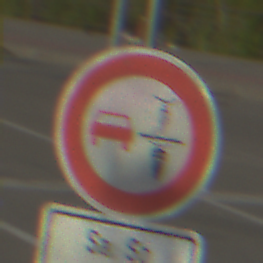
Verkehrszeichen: VerbotUeberholenEinspurigeFahrzeuge
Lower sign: ZeitangabenMitBeschraenkungAufWochentage9
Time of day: MorningAfternoon
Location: Outdoor (Suburban)
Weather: PartlyCloudy
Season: NotSpecified
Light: Natural